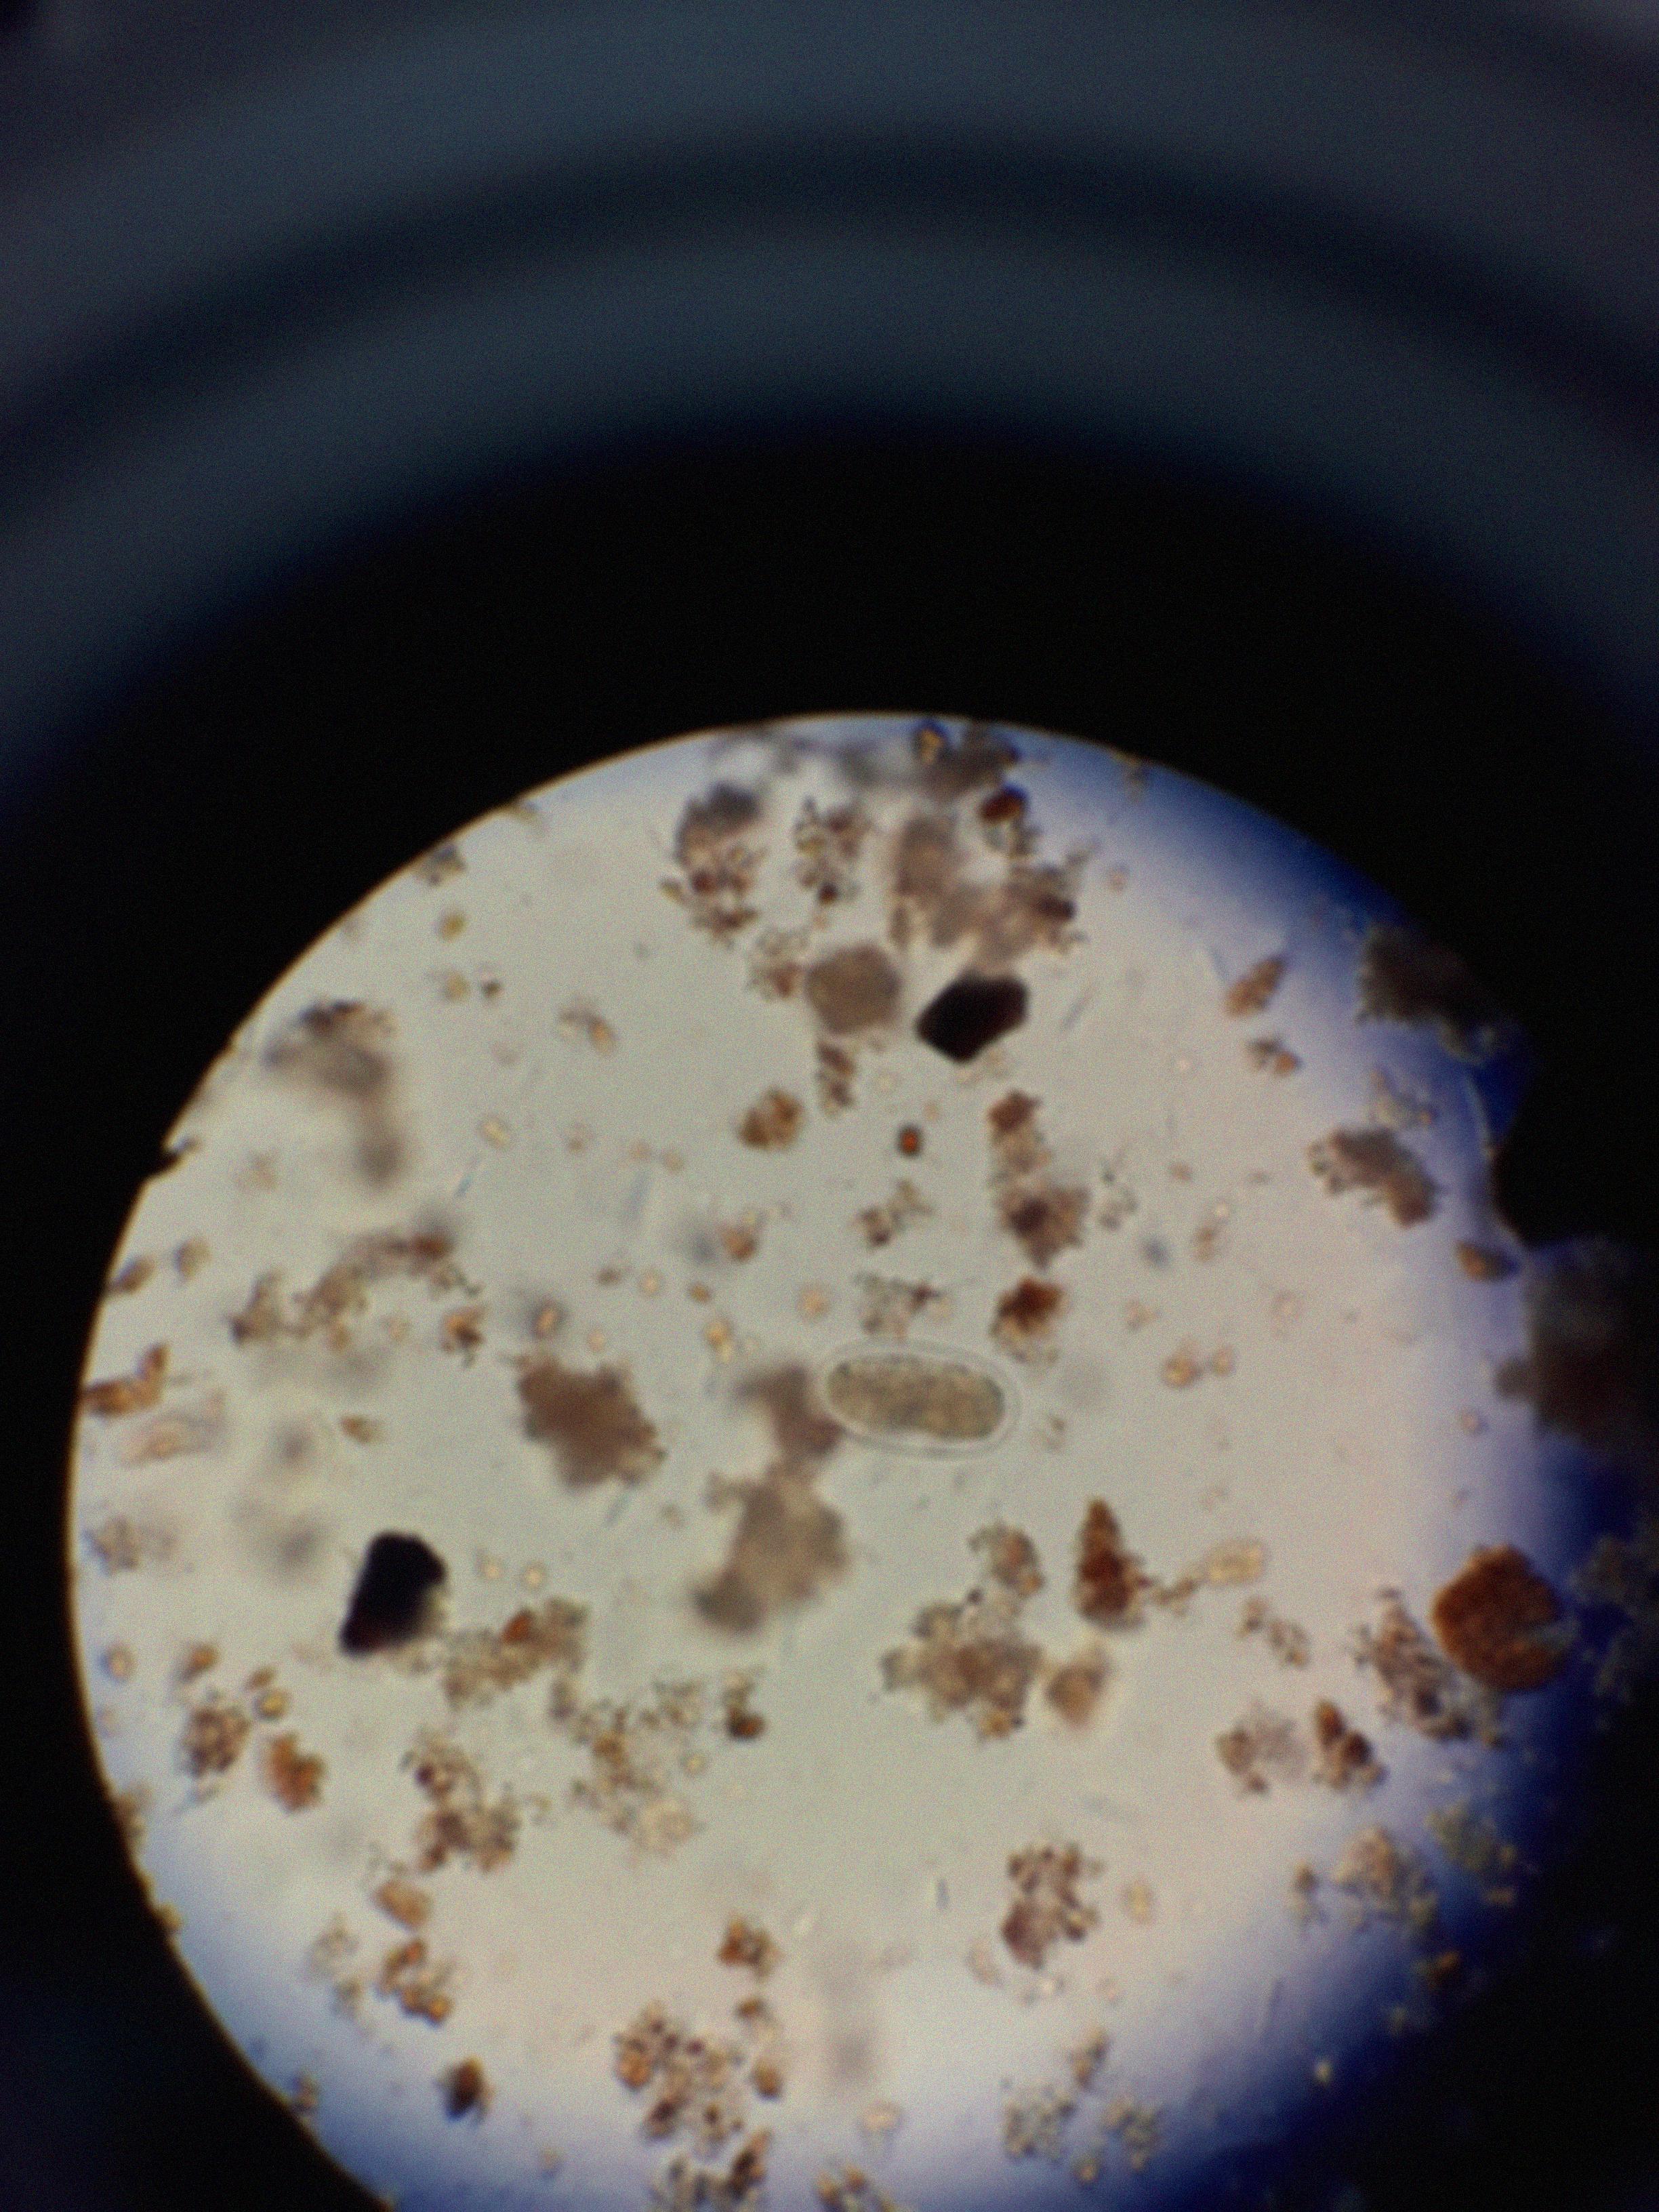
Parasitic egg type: Hookworm egg